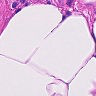
Metastatic tissue present: no